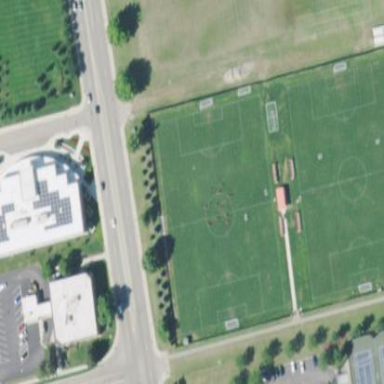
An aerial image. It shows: Soccer pitch designated for leisure and sports activities.